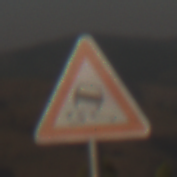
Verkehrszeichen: SchleuderOderRutschgefahr
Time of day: SunriseSunset
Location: Outdoor (Nature)
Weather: Clear
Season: NotSpecified
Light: Natural